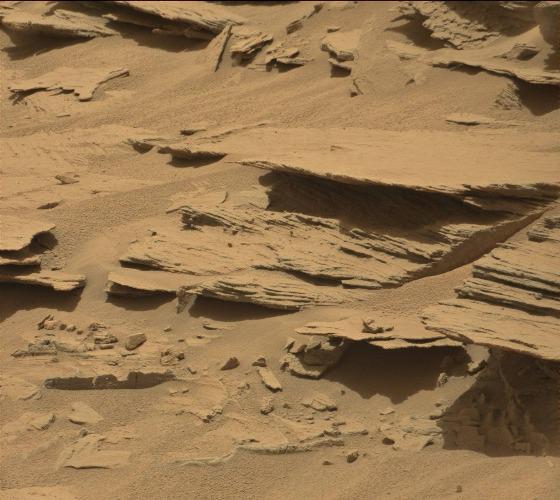
Terrain classes present: Bedrock, Gravel / Sand / Soil, Rock, Shadow